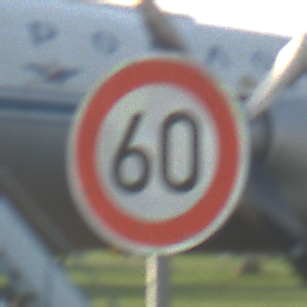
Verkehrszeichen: Geschwindigkeit60
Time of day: SunriseSunset
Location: Outdoor (Special)
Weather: Clear
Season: NotSpecified
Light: Natural